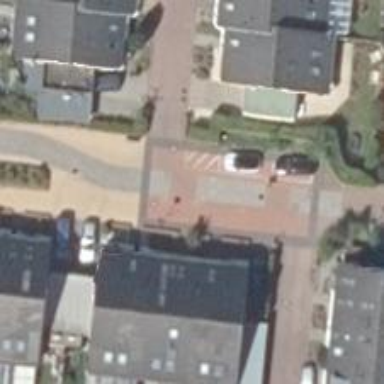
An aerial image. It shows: Asphalt road designated as living street.